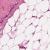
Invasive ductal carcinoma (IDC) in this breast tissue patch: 1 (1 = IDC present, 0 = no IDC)